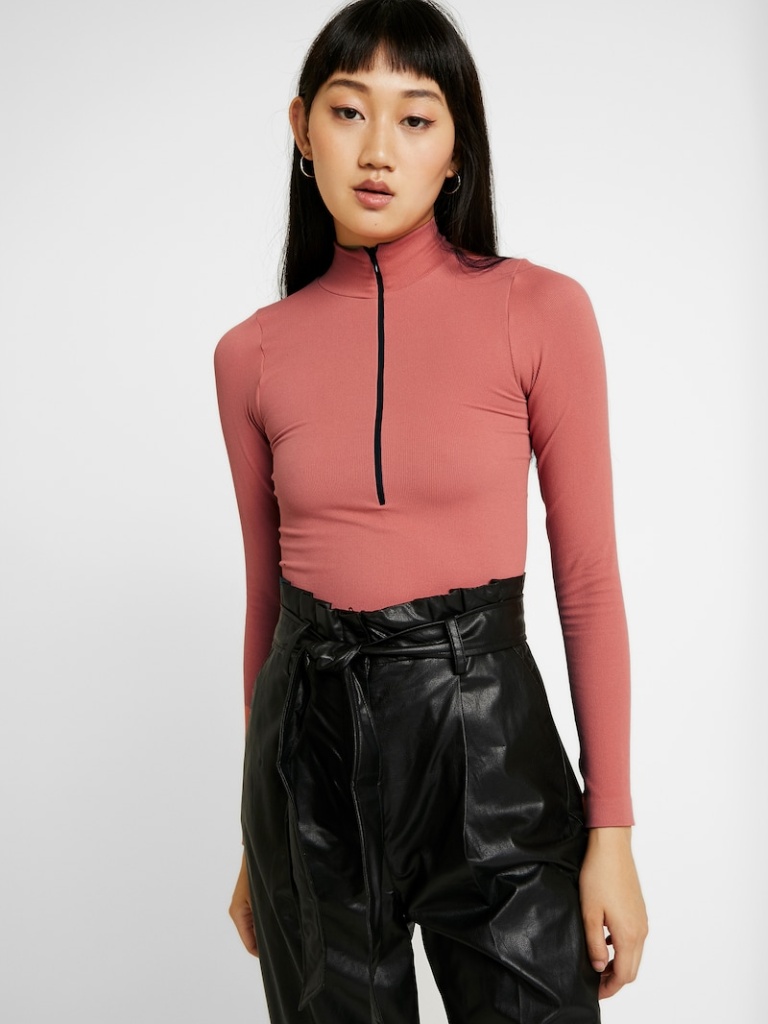
knit tight a long-sleeved with the sleeves down cropped length Fully Tucked in high turtleneck